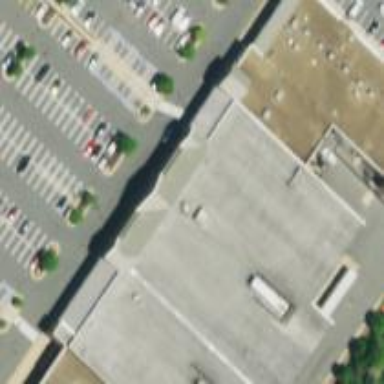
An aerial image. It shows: Supermarket.